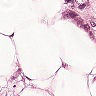
Metastatic tissue present: yes